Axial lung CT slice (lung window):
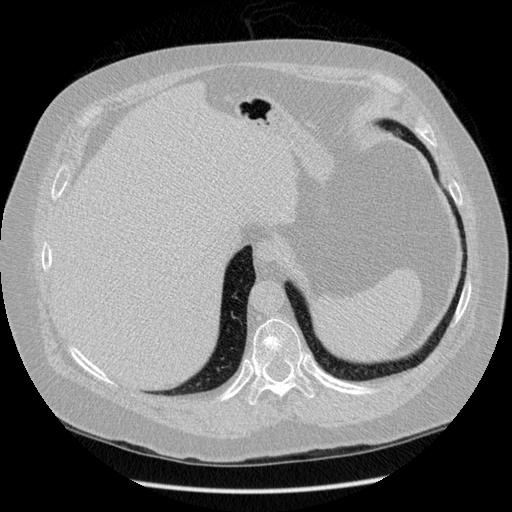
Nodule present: no